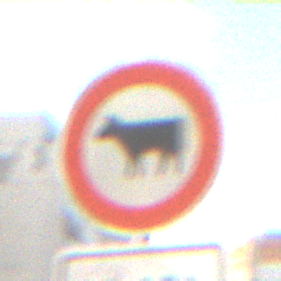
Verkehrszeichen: VerbotViehtrieb
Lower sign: ZeitangabenOhneBeschraenkungAufWochentage1
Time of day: MorningAfternoon
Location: Outdoor (Urban)
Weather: PartlyCloudy
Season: NotSpecified
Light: Natural